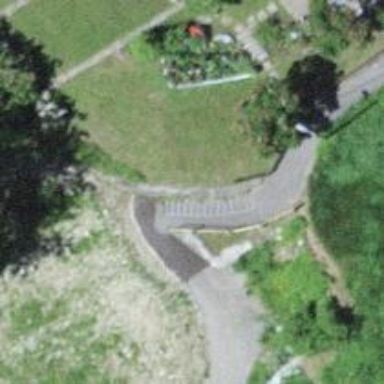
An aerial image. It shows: Road with steps.